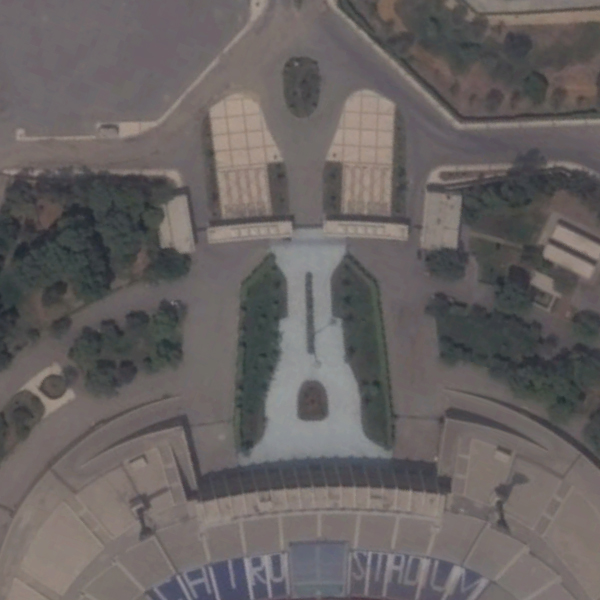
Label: Square